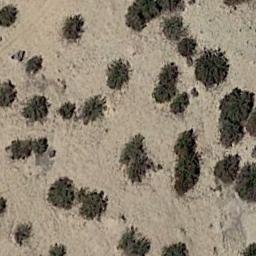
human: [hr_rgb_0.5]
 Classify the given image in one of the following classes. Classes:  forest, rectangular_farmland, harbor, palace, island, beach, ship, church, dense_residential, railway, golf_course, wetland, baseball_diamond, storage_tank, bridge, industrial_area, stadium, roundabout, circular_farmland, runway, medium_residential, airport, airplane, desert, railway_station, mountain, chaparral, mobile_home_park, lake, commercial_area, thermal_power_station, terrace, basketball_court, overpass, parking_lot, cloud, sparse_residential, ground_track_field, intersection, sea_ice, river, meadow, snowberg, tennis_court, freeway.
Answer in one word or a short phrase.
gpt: chaparral